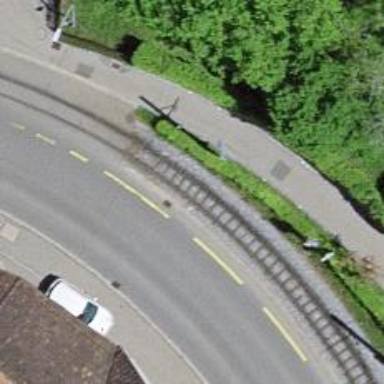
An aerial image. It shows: Narrow-gauge railway track with one electrified contact line.